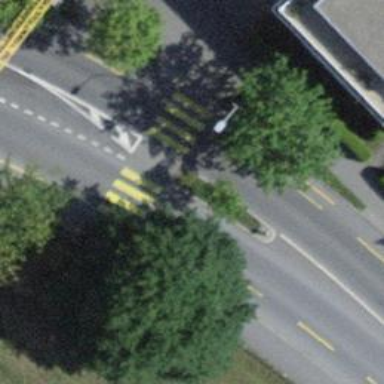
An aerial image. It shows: Secondary road with asphalt surface and dedicated cycle lane.